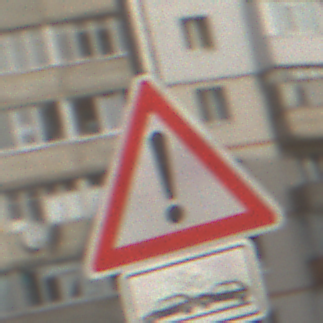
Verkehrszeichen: Gefahrenstelle
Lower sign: Entfernungsangaben2
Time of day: MorningAfternoon
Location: Outdoor (Urban)
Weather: PartlyCloudy
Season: NotSpecified
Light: Natural